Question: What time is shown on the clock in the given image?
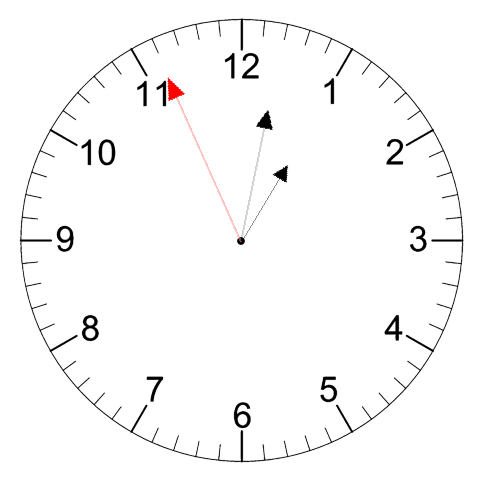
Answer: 01:01:56